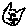
Label: cat